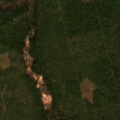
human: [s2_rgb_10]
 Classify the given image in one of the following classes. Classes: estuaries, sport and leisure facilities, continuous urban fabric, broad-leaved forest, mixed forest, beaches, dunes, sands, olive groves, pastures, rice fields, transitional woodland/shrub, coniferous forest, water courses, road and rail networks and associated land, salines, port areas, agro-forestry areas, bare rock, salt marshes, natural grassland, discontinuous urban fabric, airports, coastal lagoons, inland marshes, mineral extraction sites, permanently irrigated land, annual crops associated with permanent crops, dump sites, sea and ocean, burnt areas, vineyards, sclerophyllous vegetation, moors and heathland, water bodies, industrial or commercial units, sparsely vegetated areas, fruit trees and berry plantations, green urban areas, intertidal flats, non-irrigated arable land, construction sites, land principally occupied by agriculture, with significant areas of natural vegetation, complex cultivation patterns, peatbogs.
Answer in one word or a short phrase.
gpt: coniferous forest, mixed forest, transitional woodland/shrub